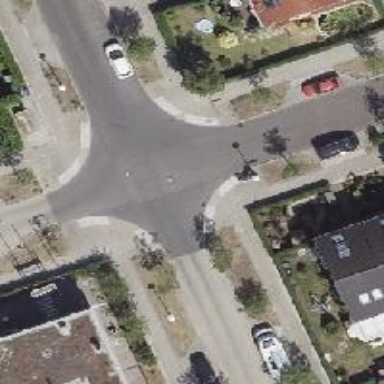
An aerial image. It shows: Residential road with asphalt surface. There are separate sidewalks on both sides of the road.